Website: lowes
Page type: order-returns
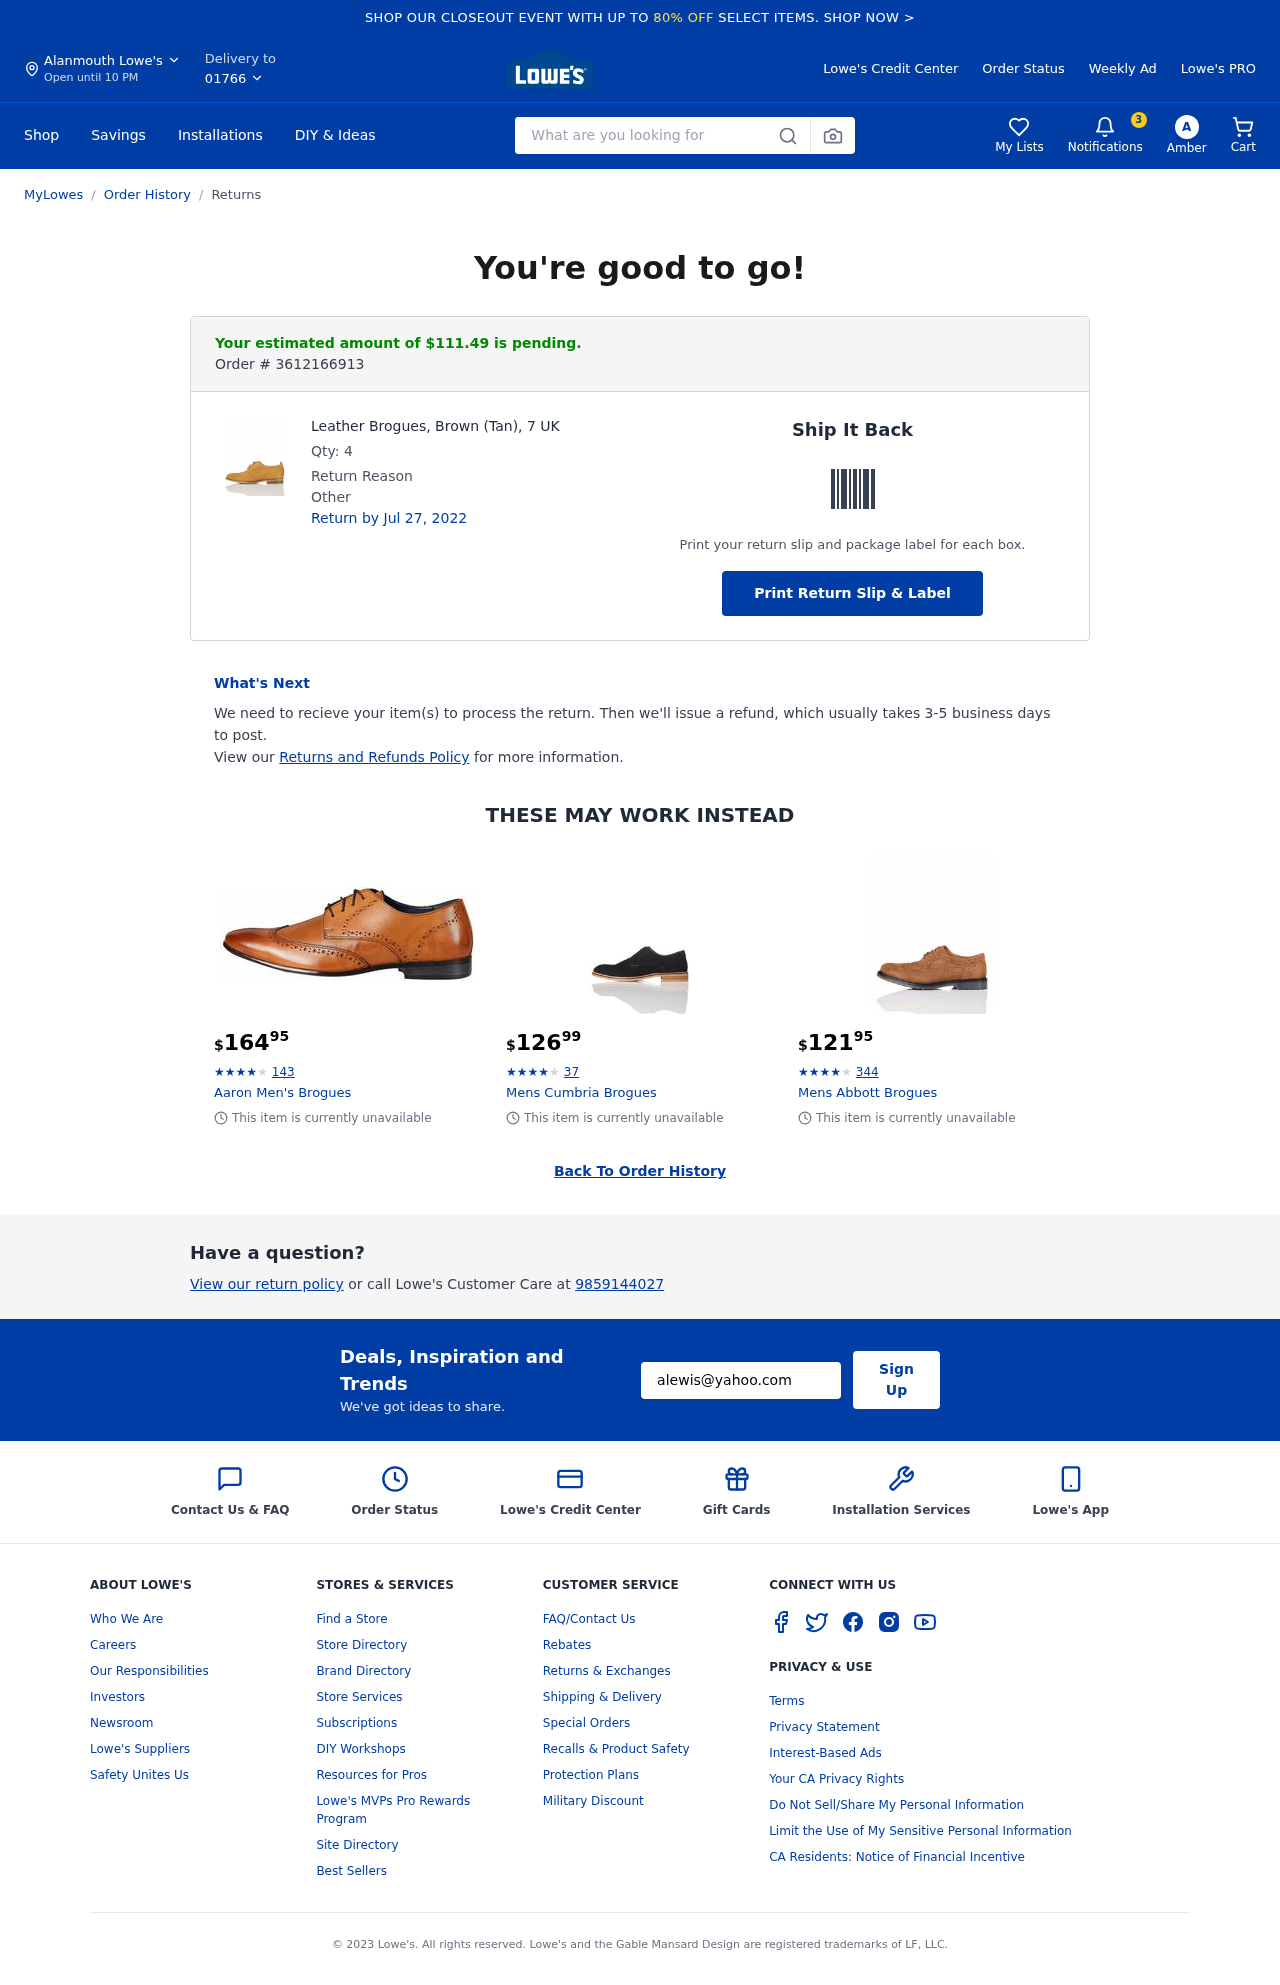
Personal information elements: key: PII_CITY
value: Alanmouth
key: PII_EMAIL
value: alewis@yahoo.com
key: PII_FIRSTNAME
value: Amber
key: PII_PHONE
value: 9859144027
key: PII_POSTCODE
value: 01766
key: PII_FIRSTNAME_INITIAL
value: A
Product elements: key: PRODUCT1_NAME
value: Leather Brogues, Brown (Tan), 7 UK
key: PRODUCT1_QUANTITY
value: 4
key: PRODUCT2_NAME
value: Aaron Men's Brogues
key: PRODUCT2_NUM_RATINGS
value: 143
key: PRODUCT2_PRICE
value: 164.95
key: PRODUCT2_RATING
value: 4.1
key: PRODUCT3_NAME
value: Mens Cumbria Brogues
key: PRODUCT3_NUM_RATINGS
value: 37
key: PRODUCT3_PRICE
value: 126.99
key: PRODUCT3_RATING
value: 4
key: PRODUCT4_NAME
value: Mens Abbott Brogues
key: PRODUCT4_NUM_RATINGS
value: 344
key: PRODUCT4_PRICE
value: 121.95
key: PRODUCT4_RATING
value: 4.1
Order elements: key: ORDER_NUM_ITEMS
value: Cart
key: ORDER_TOTAL
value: Your estimated amount of $111.49 is pending.
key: ORDER_ID
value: Order # 3612166913
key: ORDER_RETURN_BY_DATE
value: Return by Jul 27, 2022
Search elements: key: HEADER_SEARCH
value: What are you looking for
Other elements: key: NOTIFICATION_COUNT
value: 3